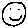
Label: smiley face